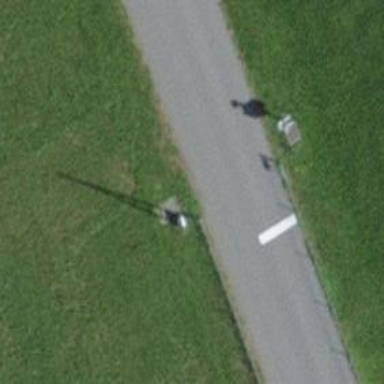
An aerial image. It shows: Lift gate barrier.